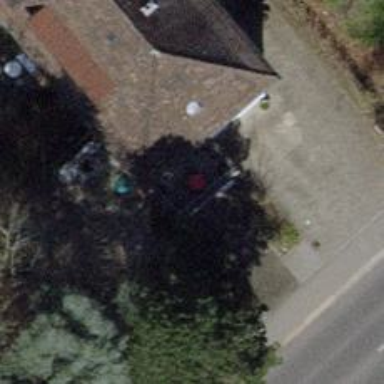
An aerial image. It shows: Workshop.